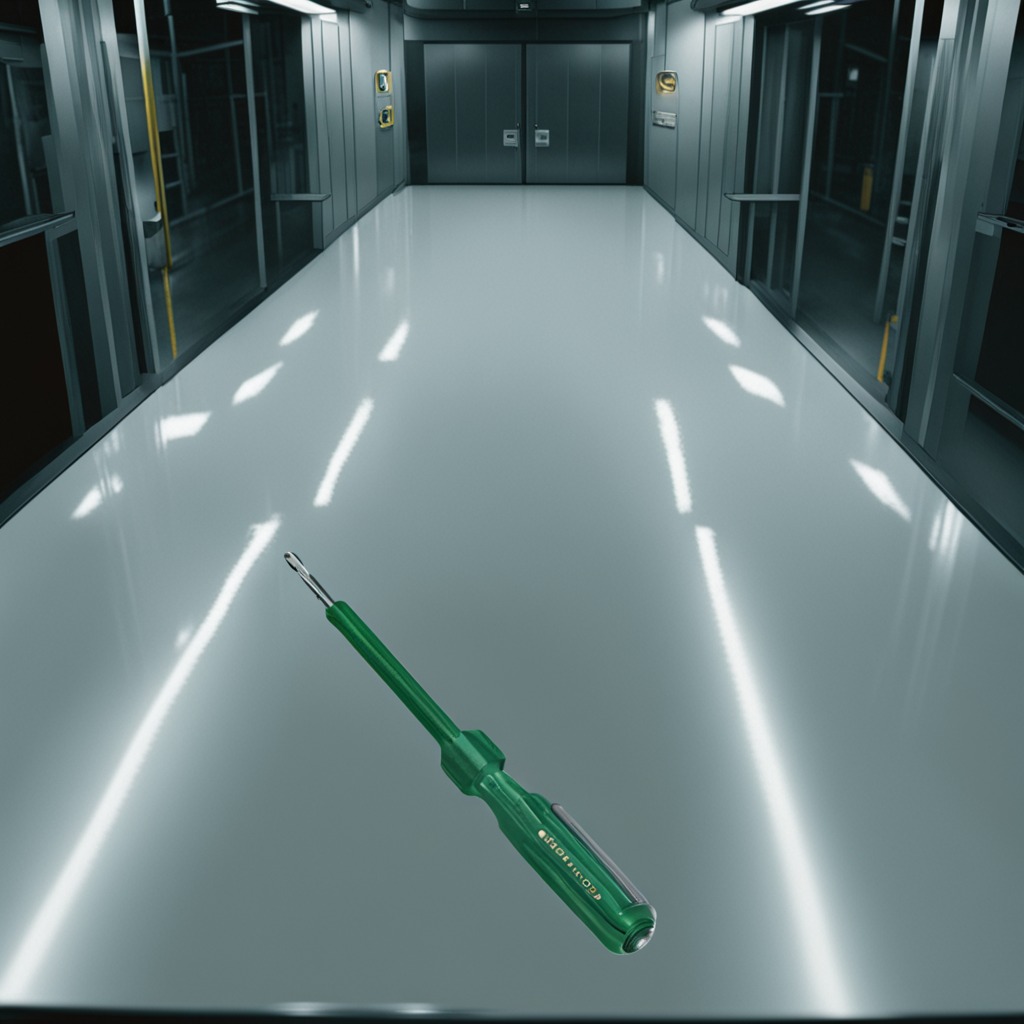
A screwdriver is lying on a table in a ship maintenance bay.